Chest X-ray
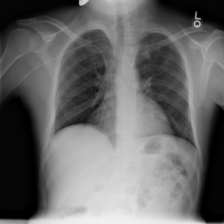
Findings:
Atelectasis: negative
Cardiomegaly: negative
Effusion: negative
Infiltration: positive
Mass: negative
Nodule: negative
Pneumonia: negative
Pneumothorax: negative
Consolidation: negative
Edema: negative
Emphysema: negative
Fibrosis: negative
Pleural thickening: negative
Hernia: negative